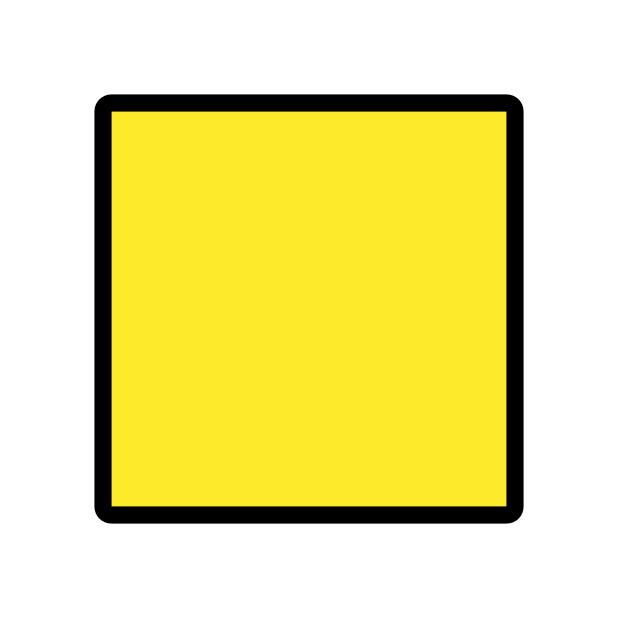
yellow square